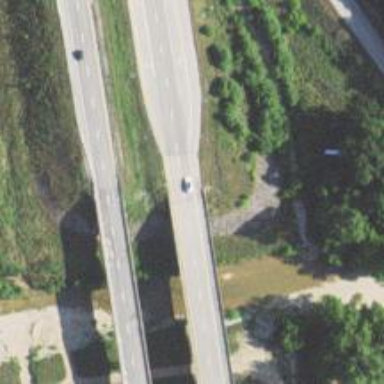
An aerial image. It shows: Motorway bridge.